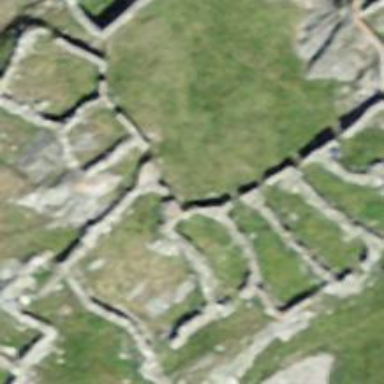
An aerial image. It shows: Wall made of dry stone.